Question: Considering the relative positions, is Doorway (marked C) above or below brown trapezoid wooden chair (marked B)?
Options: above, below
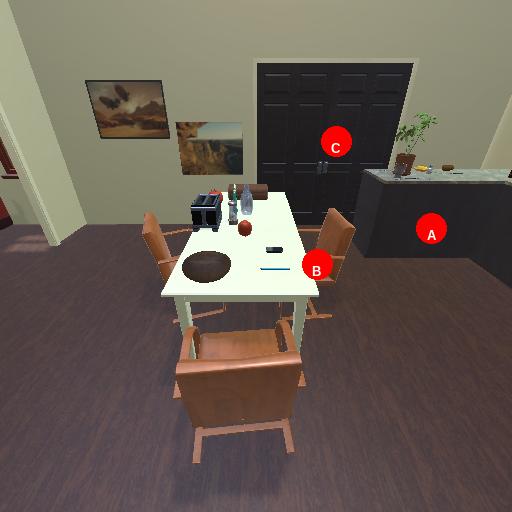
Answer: above